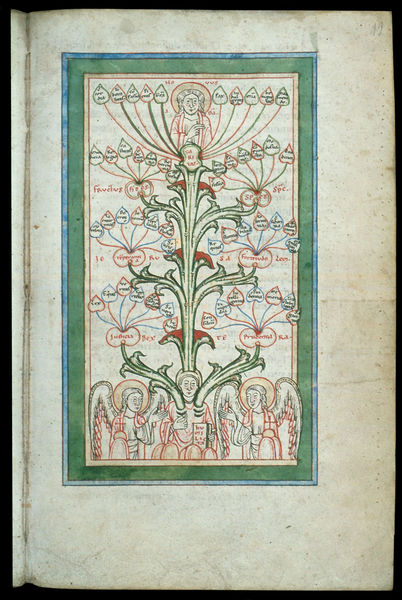
Titel: Speculum virginum
Institution: Köln, Historisches Archiv
Schlagwörter: baum, blau, blätter, flügel, mann, grün, menschen, äste, männer, schwarz, weiss, zeichnung, rot, bibel, rahmen, ast, gold, blatt, pflanze, engel, früchte, ranken, schrift, buch, stengel, druck, seite, buchseite, pergament, heiligenschein, christus, jesus, mittelalter, roz, heiliger, heilige, heilig, wachsen, ahnen, triebe, apostel, buchmalerei, stammbaum, wurzel jesse, lebensbaum, ahnentafel, seote, spross, tammbaum